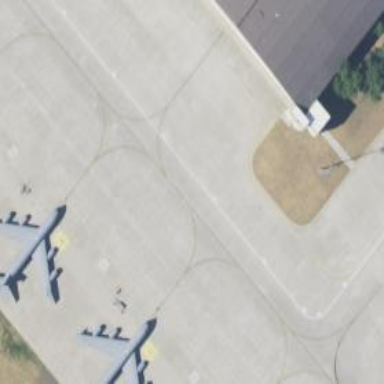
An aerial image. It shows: Image of taxiway at airport.